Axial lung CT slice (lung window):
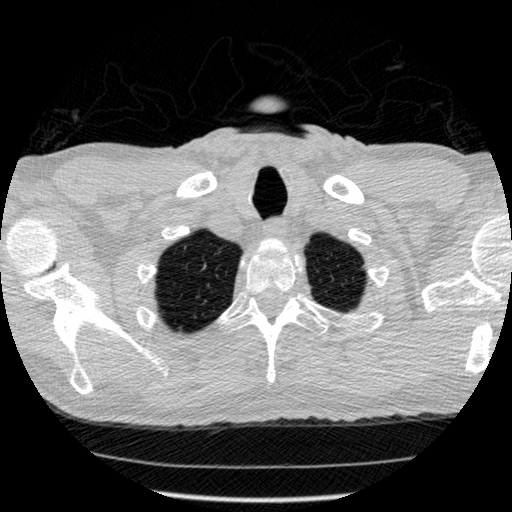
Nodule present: no